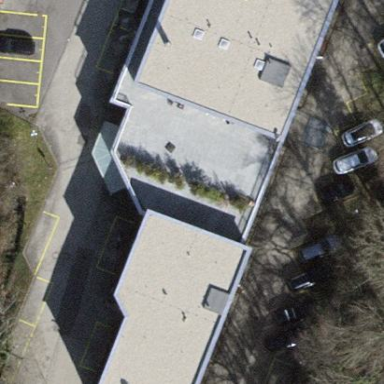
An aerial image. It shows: Commercial building.